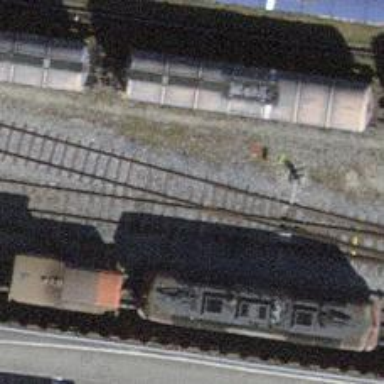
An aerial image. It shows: Railway yard in service.